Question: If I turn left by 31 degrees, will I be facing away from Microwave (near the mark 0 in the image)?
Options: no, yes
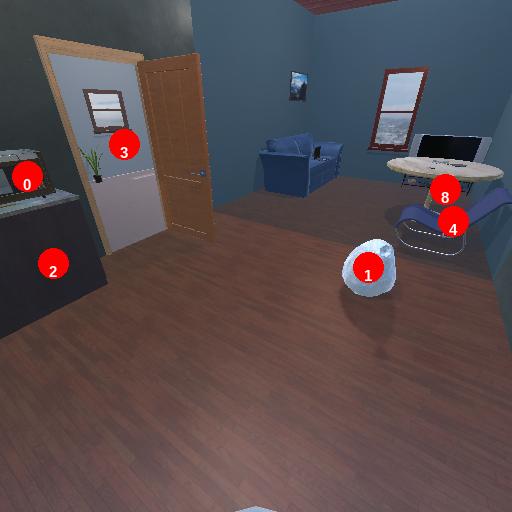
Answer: no